Question: Let's say I have 3 toolbars toolBarA, toolBarB and toolBarC. toolbarA and toolBarB are in top row. toolBarC is in the second row. Now I have added toolBarD. It is automatically placed after toolBarC in second row, but I want it to be placed in first row, after toolBarB.
Now, if drag the toolBarD to the desired location in Qt Creator, everything looks fine, but when I run the project, the toolBarD is always placed after toolBarC in the second row.
How to make it stay where I want? I have tried rebuilding whole project but that doesn't change anything.
Here is what it looks like

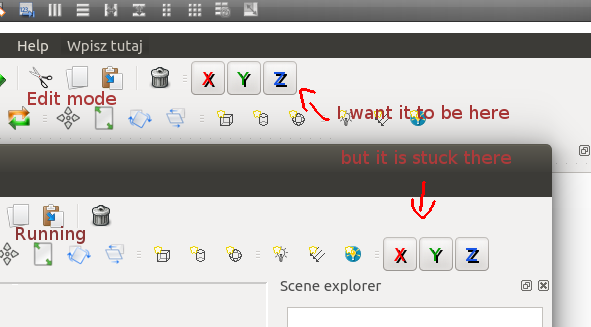
Answer: It's more like a workaround than a proper solution, but it works.
The order in which toolbars are created makes a difference. Qt Creator will not change the order automatically. To trick Qt Creator that toolBarD was added right after toolBarB and before toolBarC you need to close the Creator and open .ui file inside a text editor and locate following block.
'''
<widget class="QToolBar" name="toolBarD">
...
</widget>
'''
Now you have to cut it and paste it somwhere between block resposible for creation of toolBarB and toolBarD. For example, like this:
'''
<widget class="QToolBar" name="toolBarB">
...
</widget>
<widget class="QToolBar" name="toolBarD">
...
</widget>
<widget class="QToolBar" name="toolBarC">
...
</widget>
'''
Save the file and reopen the project inside Creator. toolBarD should be now placed right after toolBarB.